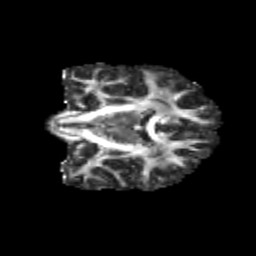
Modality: FA
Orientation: coronal
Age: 14
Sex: female
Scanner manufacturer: siemens
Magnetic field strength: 3 T
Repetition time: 3.8 s
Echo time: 0.07 s